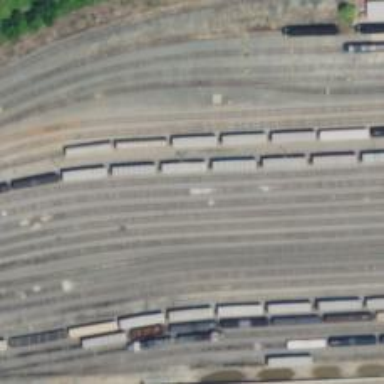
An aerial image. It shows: Railway yard.